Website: crate-barrel
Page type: payment
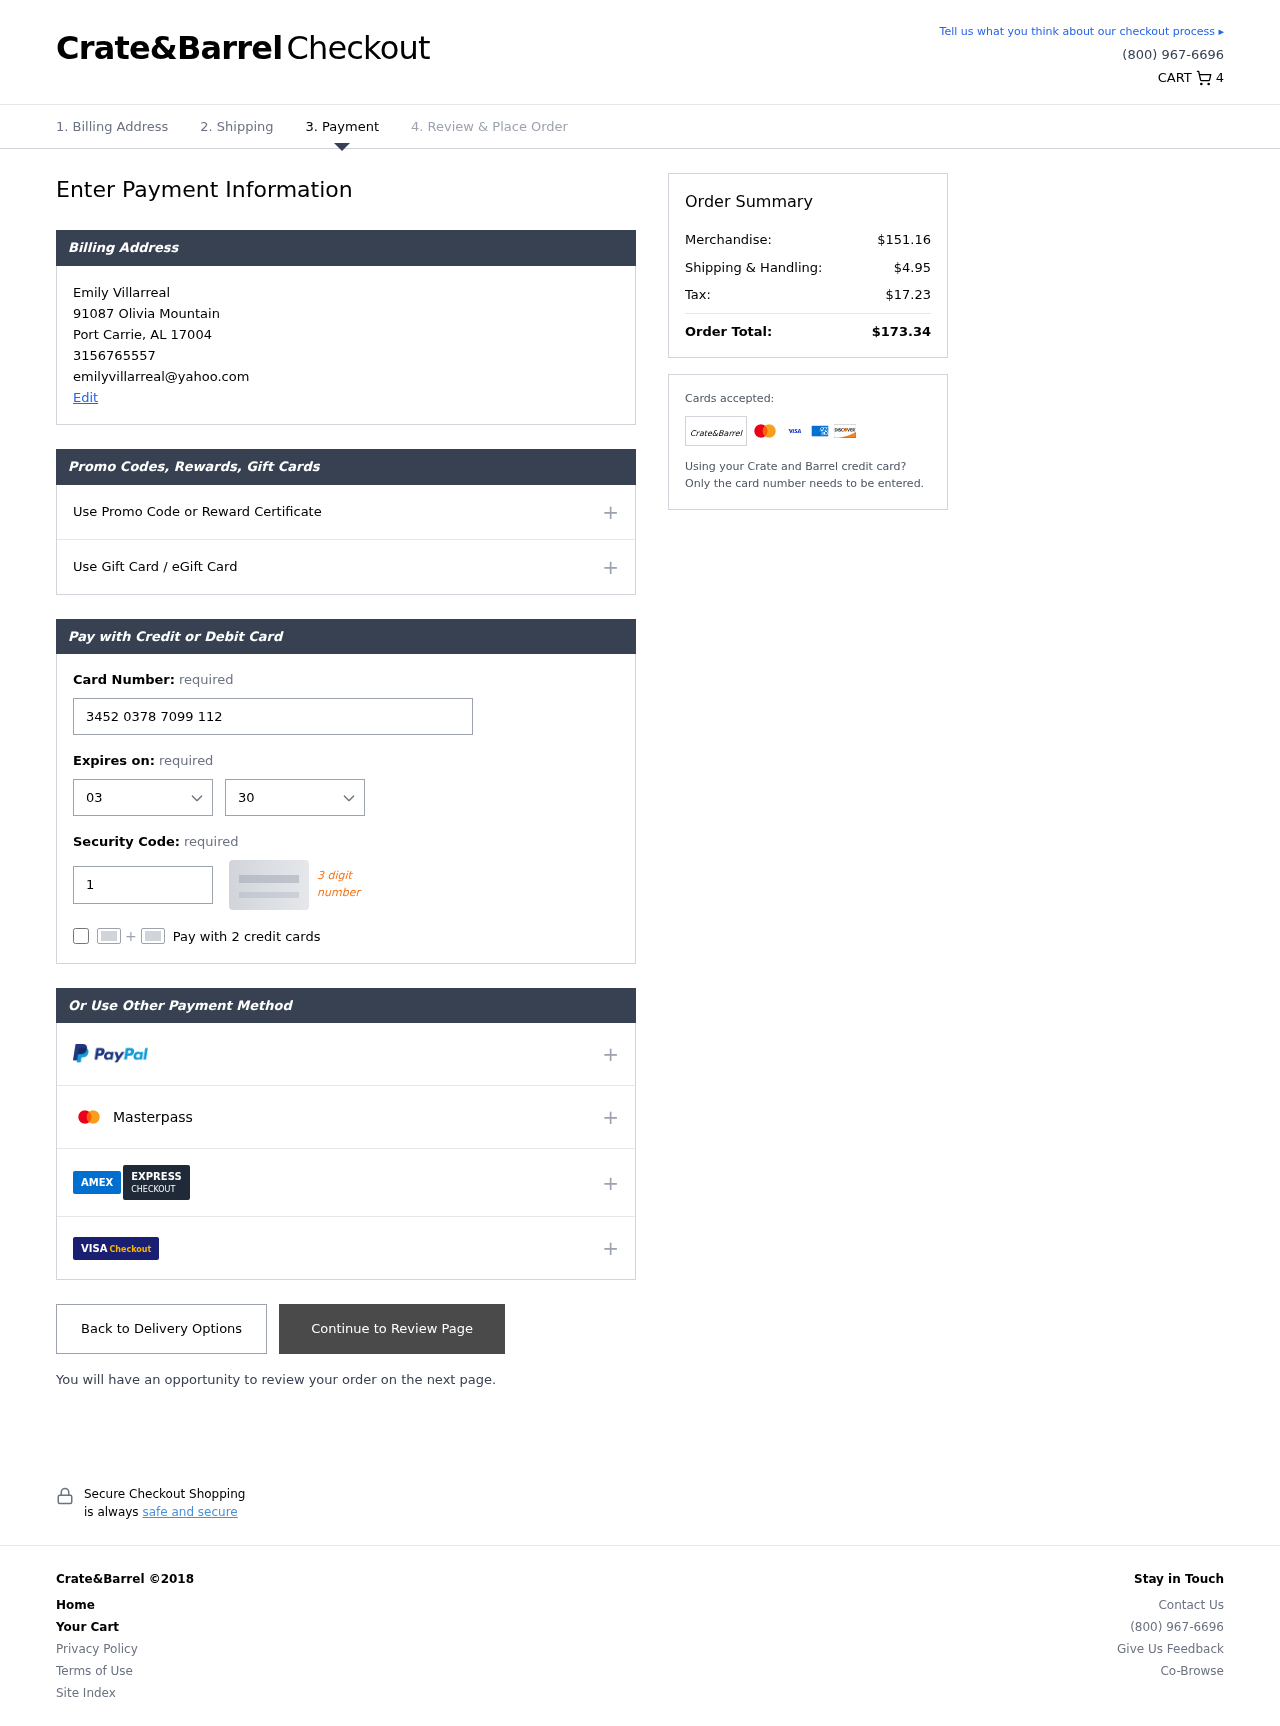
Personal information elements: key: PII_CARD_CVV
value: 1814
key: PII_CARD_EXPIRY_MONTH
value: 03
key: PII_CARD_EXPIRY_YEAR
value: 30
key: PII_CARD_NUMBER
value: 3452 0378 7099 112
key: PII_CITY
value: Port Carrie
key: PII_EMAIL
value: emilyvillarreal@yahoo.com
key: PII_FULLNAME
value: Emily Villarreal
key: PII_PHONE
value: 3156765557
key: PII_POSTCODE
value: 17004
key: PII_STATE_ABBR
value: AL
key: PII_STREET
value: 91087 Olivia Mountain
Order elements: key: ORDER_NUM_ITEMS
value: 4
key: ORDER_SUBTOTAL
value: $151.16
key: ORDER_SHIPPING_COST
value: $4.95
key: ORDER_TAX
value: $17.23
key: ORDER_TOTAL
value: $173.34